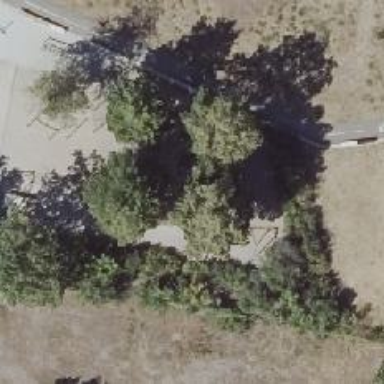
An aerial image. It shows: Playground featuring climbing frame.